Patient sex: M
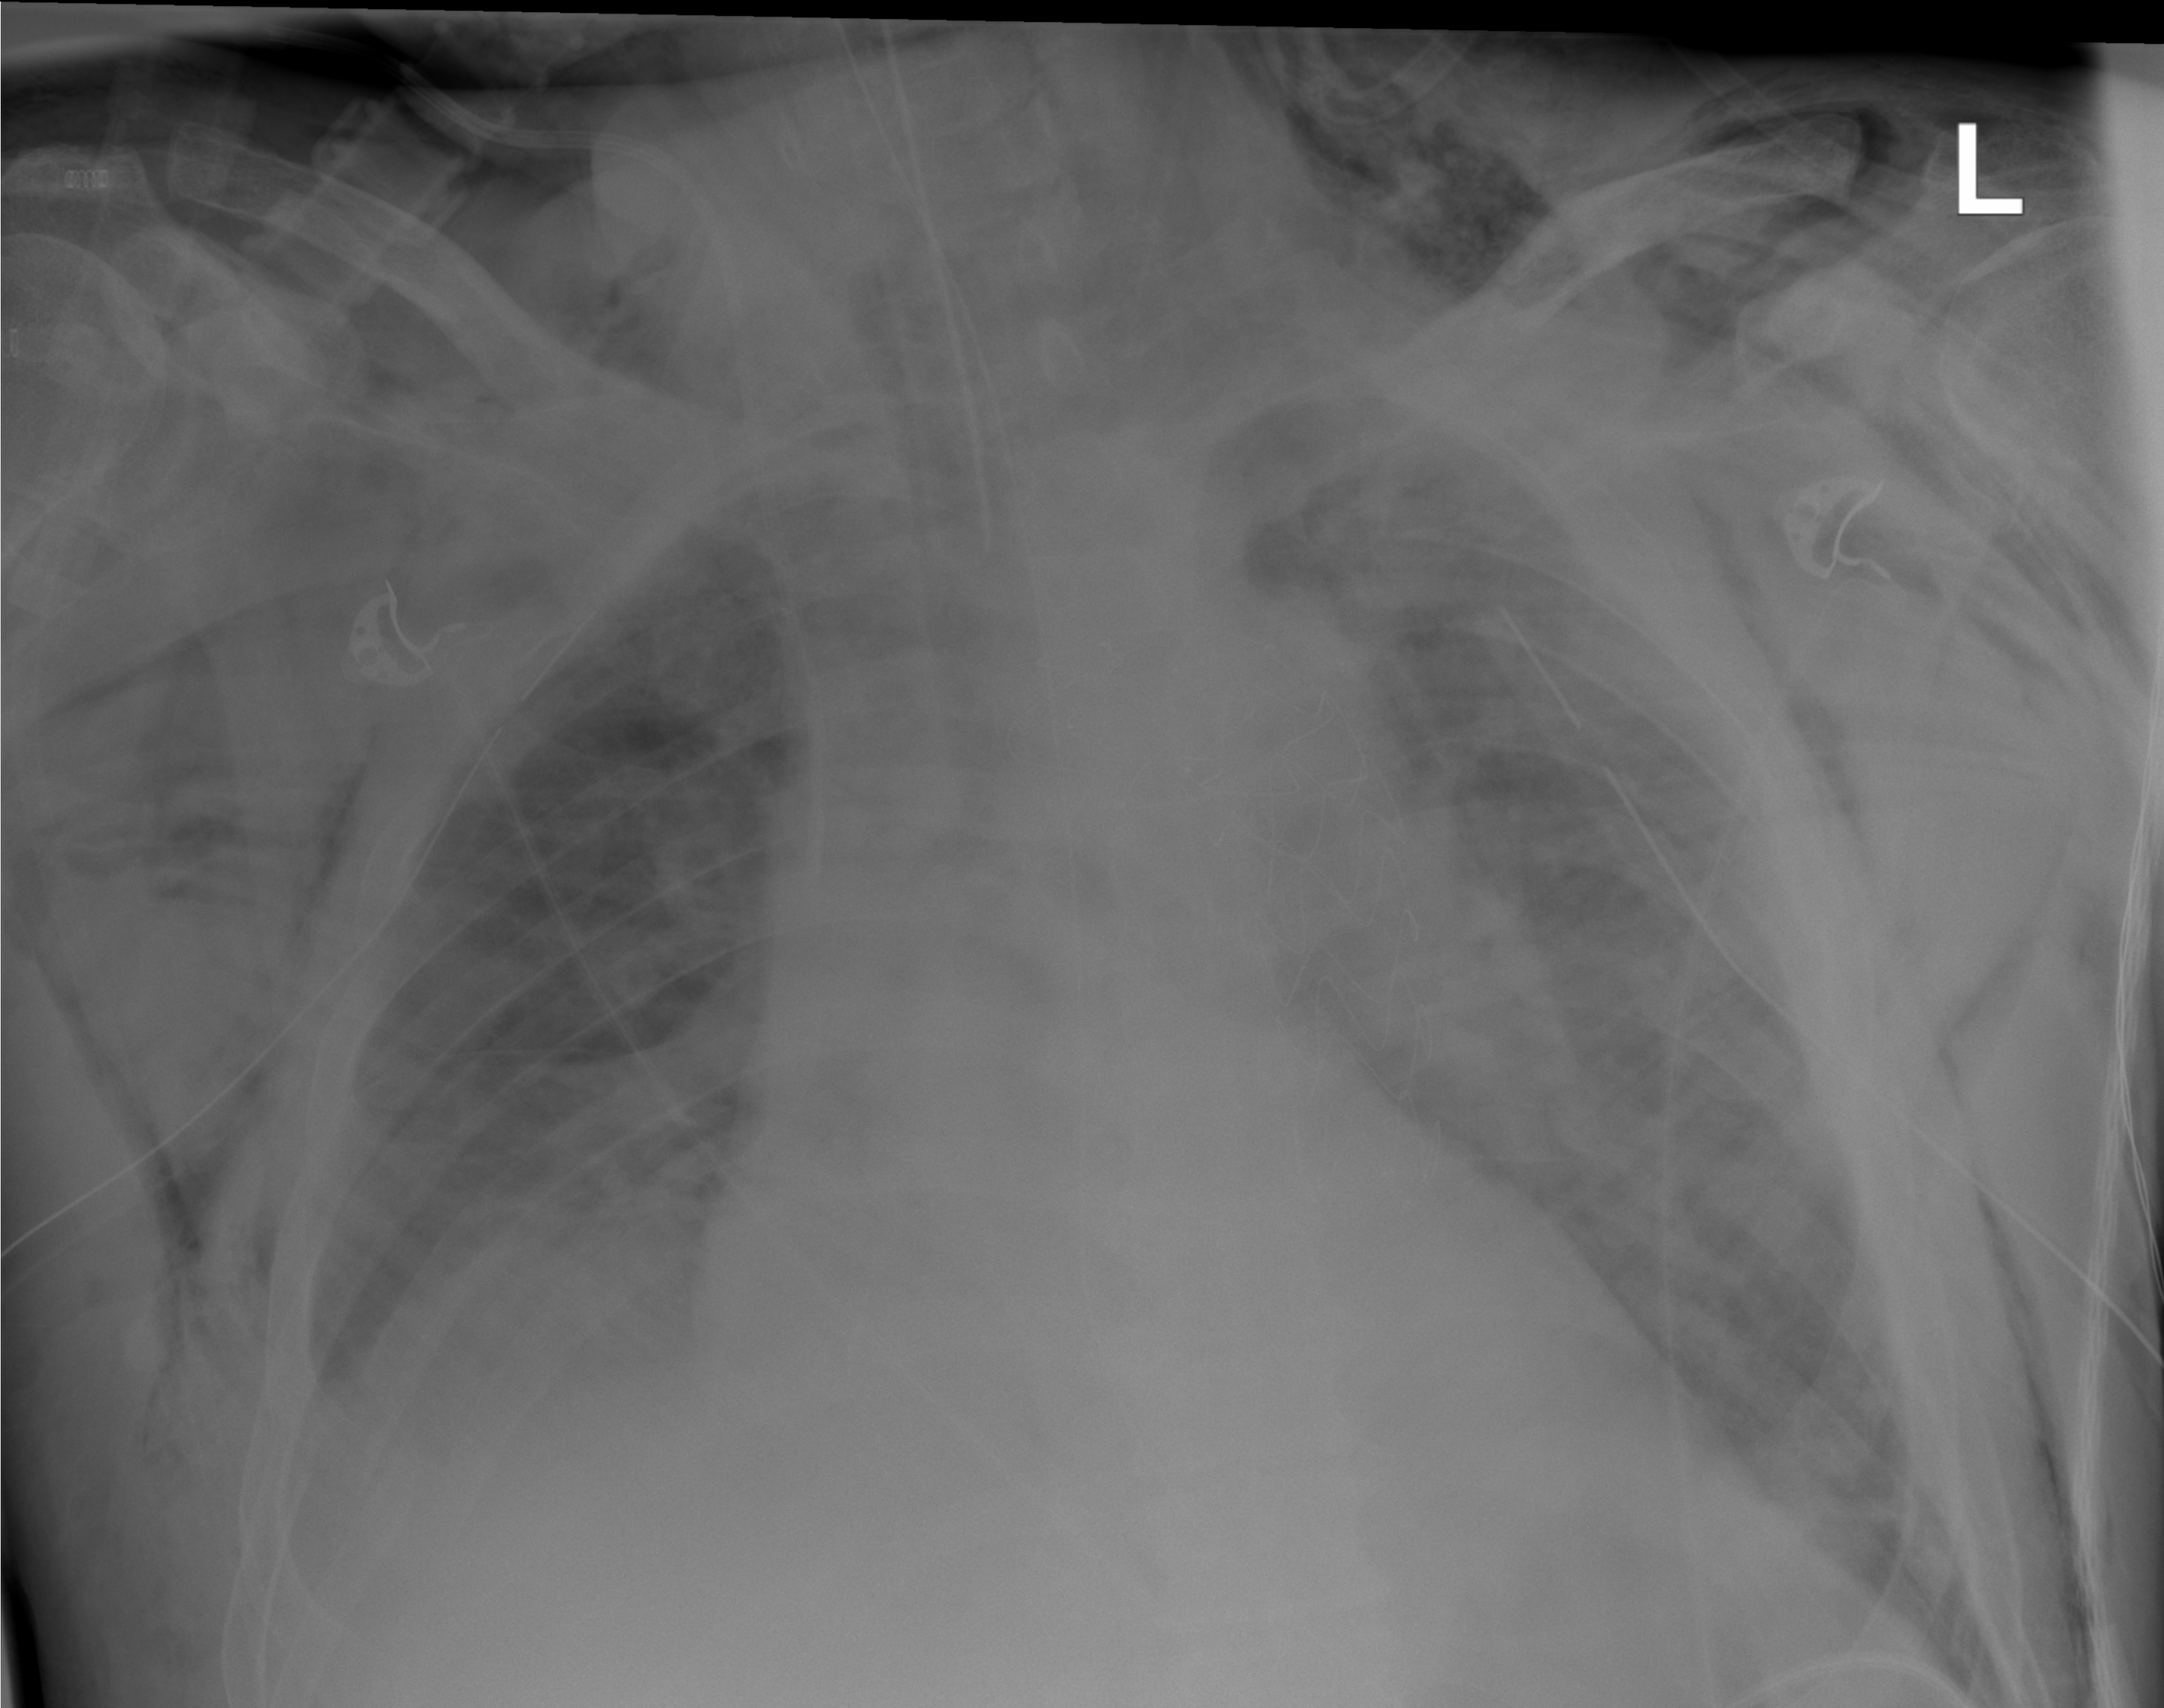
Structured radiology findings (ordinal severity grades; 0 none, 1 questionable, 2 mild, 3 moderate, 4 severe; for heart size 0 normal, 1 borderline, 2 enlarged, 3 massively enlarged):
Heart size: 0
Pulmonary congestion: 0
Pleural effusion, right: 0
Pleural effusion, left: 0
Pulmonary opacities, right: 2
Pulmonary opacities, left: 2
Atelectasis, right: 2
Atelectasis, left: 1